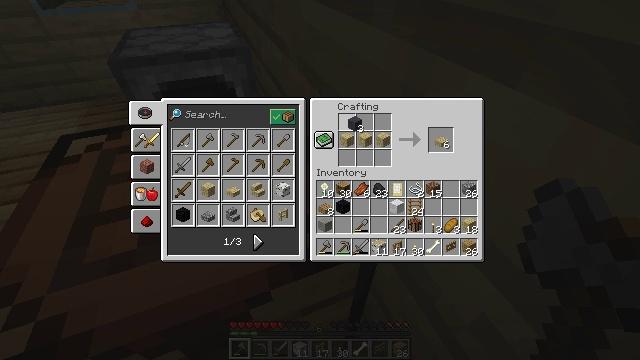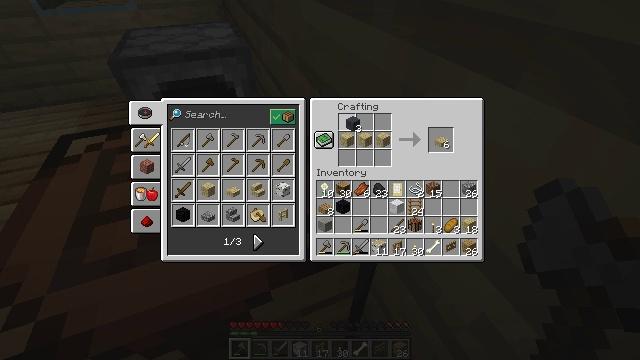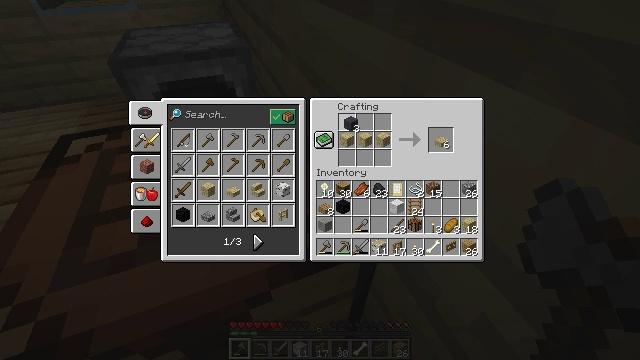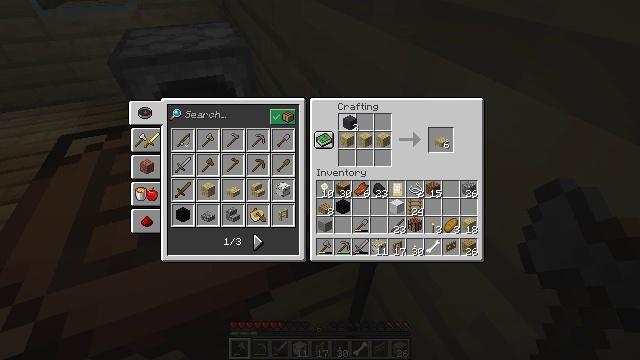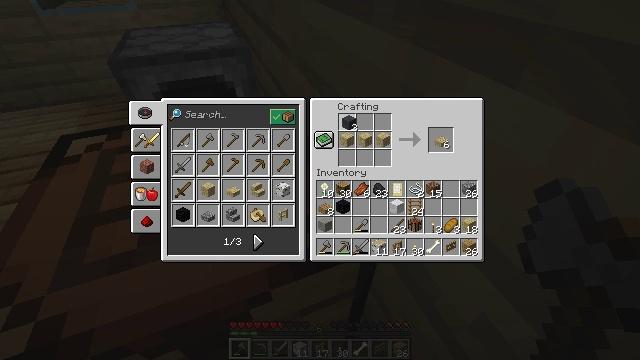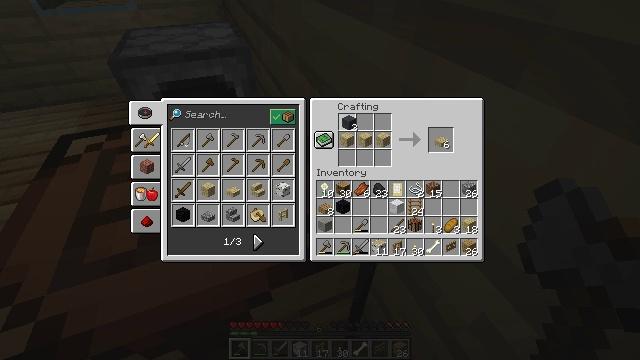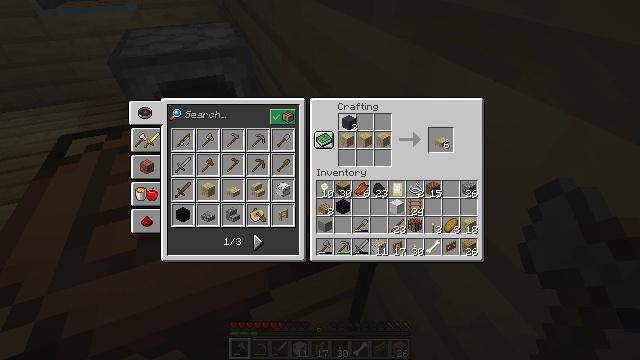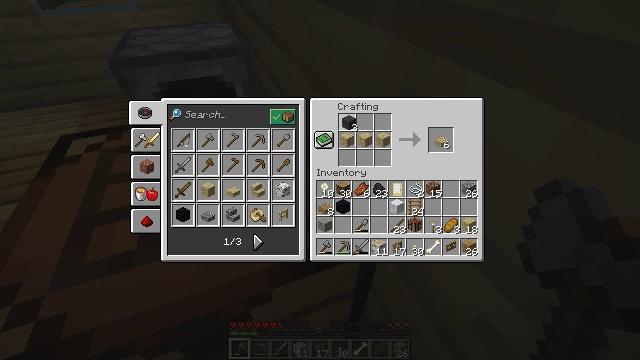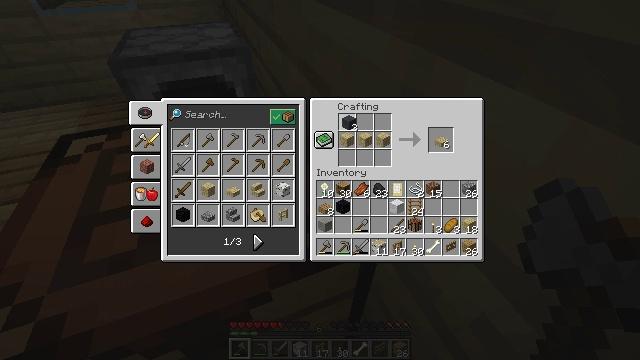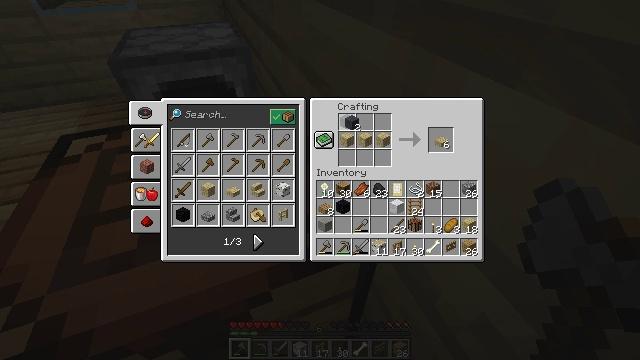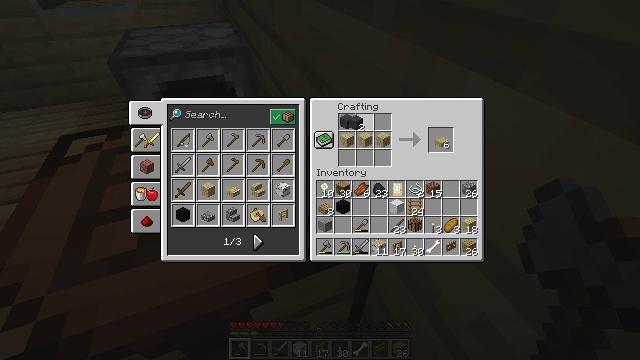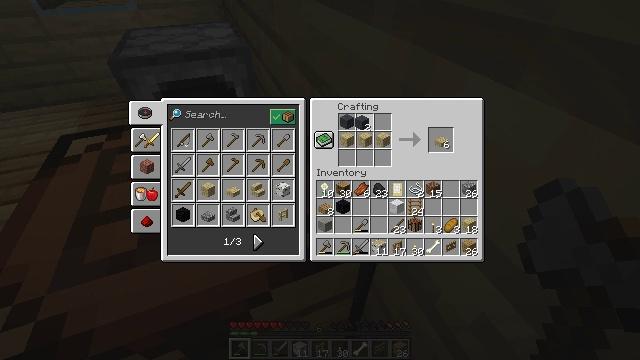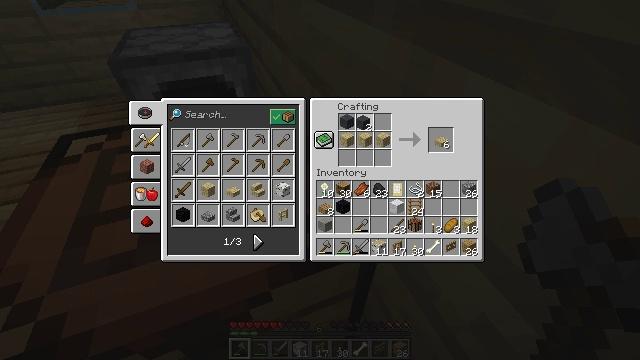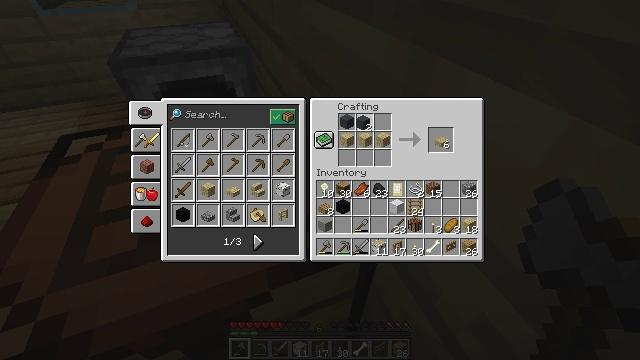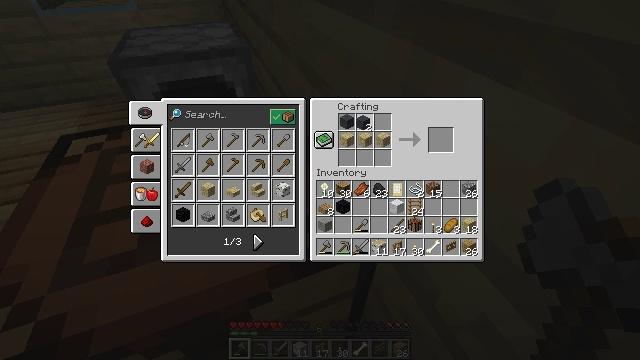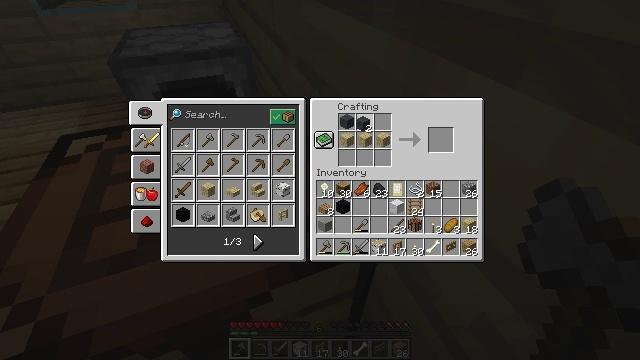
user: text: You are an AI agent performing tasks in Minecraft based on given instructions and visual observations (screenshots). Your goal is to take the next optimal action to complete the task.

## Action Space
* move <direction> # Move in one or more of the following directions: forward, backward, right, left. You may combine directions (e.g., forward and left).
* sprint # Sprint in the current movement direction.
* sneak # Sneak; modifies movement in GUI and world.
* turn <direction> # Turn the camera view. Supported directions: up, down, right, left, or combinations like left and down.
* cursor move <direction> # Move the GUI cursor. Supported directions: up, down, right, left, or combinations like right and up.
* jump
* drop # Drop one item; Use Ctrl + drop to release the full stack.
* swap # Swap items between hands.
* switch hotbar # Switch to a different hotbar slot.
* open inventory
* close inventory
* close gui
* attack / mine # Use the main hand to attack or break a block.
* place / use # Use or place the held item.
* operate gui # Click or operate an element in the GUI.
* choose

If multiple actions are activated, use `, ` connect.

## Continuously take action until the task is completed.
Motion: motion action
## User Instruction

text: Combine wool and wooden planks to make a gray bed.
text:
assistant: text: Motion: no_op
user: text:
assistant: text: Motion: no_op
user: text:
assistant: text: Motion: no_op
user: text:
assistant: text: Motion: no_op
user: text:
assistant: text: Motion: no_op
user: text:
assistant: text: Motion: choose
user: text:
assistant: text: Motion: choose
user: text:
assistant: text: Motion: choose
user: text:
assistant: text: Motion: no_op
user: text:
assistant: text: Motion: no_op
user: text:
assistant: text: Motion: no_op
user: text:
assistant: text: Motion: no_op
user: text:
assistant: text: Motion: no_op
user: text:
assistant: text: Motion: no_op
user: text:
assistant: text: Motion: no_op
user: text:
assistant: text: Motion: choose
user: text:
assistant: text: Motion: choose
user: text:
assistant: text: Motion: choose
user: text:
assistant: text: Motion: no_op
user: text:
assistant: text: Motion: no_op
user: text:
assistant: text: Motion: no_op
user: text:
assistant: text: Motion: no_op
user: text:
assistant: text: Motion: no_op
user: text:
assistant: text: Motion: no_op
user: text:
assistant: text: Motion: no_op
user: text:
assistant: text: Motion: no_op
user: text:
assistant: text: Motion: no_op
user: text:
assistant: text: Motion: no_op
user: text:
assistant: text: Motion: no_op
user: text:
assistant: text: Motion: choose